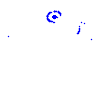
Particle: electron